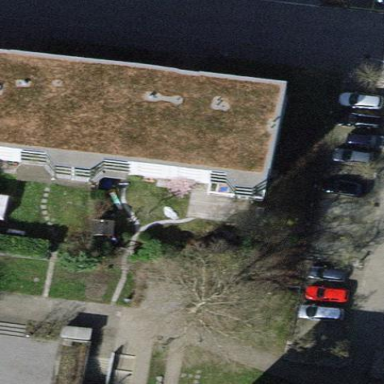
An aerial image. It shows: Apartment building with flat roof.